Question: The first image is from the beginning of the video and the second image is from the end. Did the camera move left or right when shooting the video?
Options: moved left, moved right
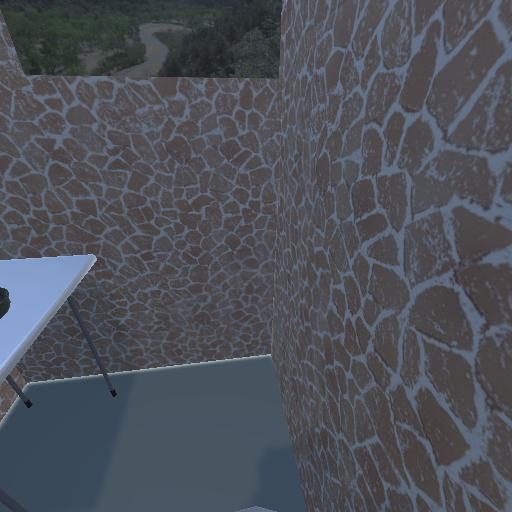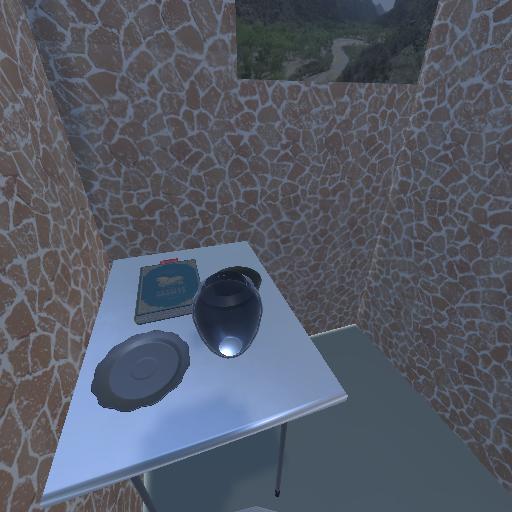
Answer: moved left